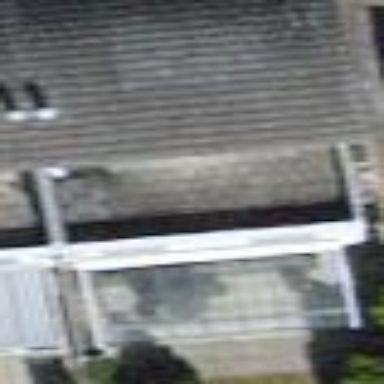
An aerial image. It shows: Building with tile roof.